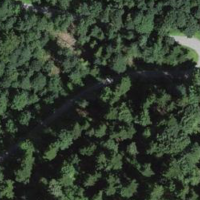
EUNIS habitat code: 44
Species observed at this site:
Petasites albus
Mercurialis perennis